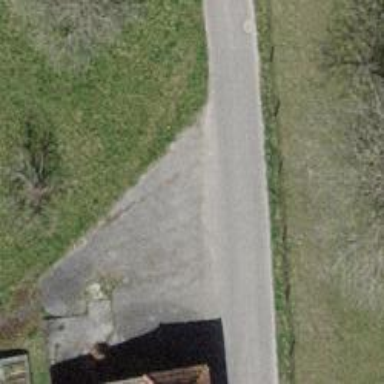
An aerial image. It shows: Residential road.